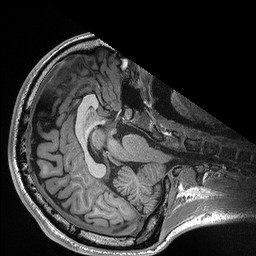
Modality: T1w
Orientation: axial
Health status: healthy
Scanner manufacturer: siemens
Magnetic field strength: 3 T
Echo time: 0.00298 s